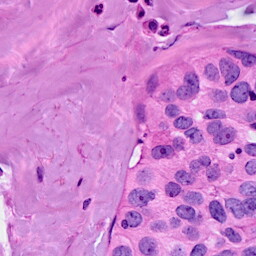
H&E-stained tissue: Breast